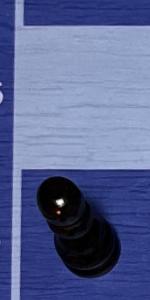
Label: Pawn_Black